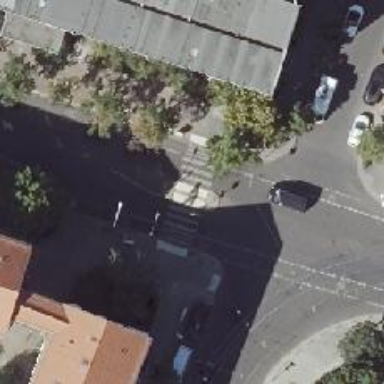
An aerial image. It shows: Tertiary road with asphalt surface. There is lane for cyclists on both sides of the road.